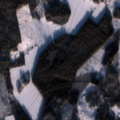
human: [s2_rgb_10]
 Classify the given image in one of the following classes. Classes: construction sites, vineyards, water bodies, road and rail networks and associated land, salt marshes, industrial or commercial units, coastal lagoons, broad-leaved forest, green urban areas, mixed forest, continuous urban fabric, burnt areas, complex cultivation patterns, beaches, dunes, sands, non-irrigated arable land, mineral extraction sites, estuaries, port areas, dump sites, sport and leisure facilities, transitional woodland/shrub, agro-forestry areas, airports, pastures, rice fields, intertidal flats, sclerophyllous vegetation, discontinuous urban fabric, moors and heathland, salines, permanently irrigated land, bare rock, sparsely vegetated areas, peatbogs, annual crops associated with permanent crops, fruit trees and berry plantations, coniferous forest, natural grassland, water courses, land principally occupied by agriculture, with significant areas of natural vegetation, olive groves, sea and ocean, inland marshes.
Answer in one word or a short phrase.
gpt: land principally occupied by agriculture, with significant areas of natural vegetation, coniferous forest, mixed forest, transitional woodland/shrub